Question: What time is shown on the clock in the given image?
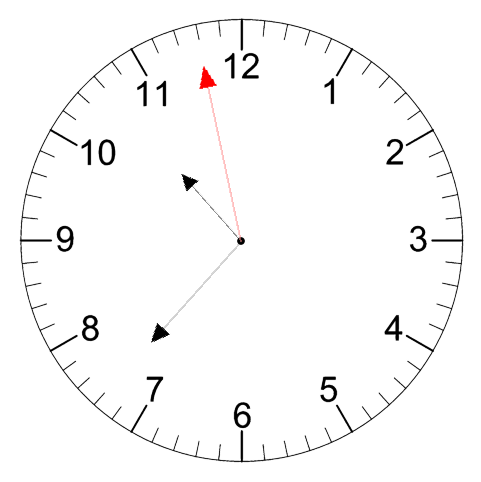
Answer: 10:36:58